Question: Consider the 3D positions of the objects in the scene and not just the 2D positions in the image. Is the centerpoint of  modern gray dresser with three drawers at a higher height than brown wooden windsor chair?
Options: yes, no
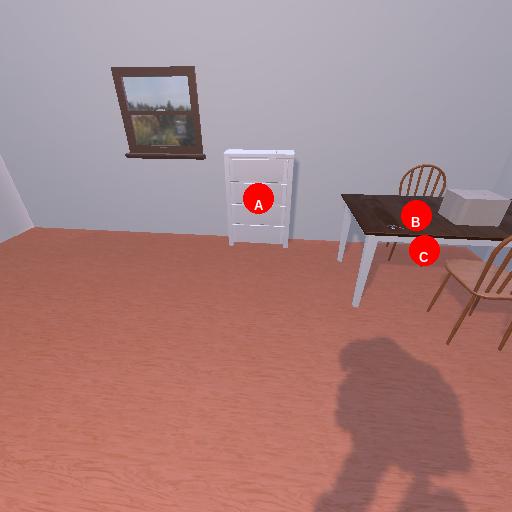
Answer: yes